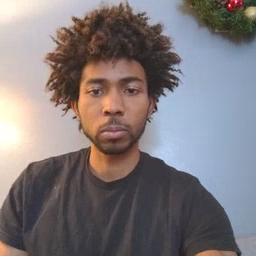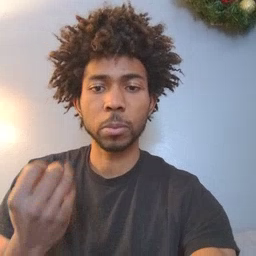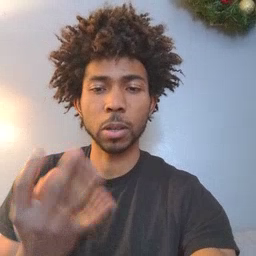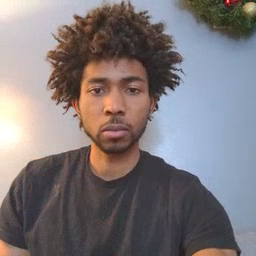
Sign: many